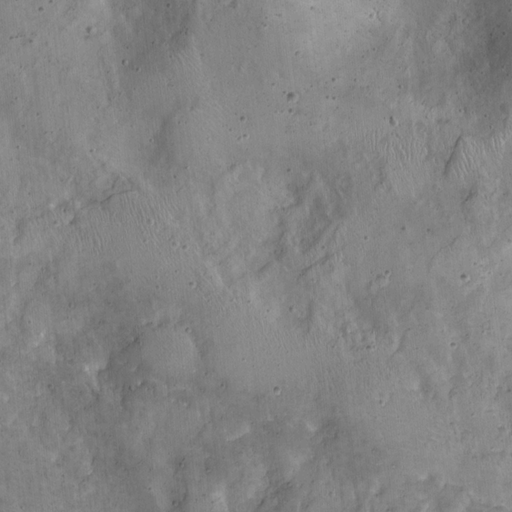
Objects detected: cone, cone